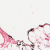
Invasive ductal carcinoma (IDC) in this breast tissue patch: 0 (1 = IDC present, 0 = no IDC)